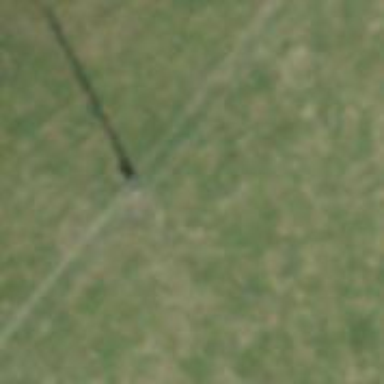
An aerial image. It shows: Power pole.